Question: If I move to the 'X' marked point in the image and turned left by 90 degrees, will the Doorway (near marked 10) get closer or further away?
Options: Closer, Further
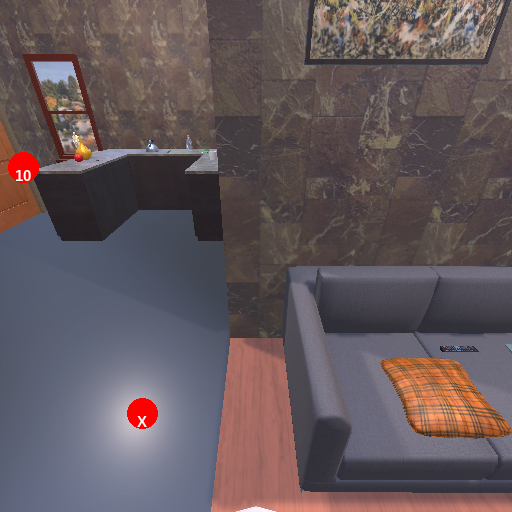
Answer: Closer